Interaction volume radius: 5 \u00c5
Interaction volume height: 35 \u00c5
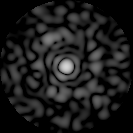
Disorder parameter: 0.8375